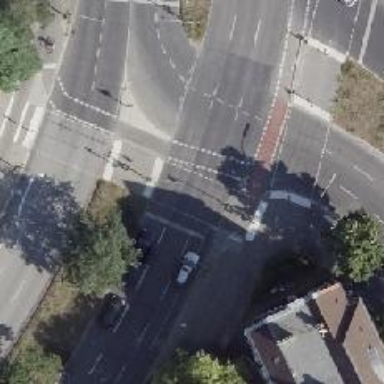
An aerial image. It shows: Crossing with traffic signals.